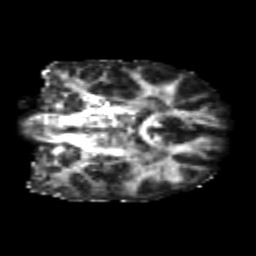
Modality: FA
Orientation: coronal
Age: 24
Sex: female
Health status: healthy
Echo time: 0.074 s